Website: macys
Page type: delivery-shipping
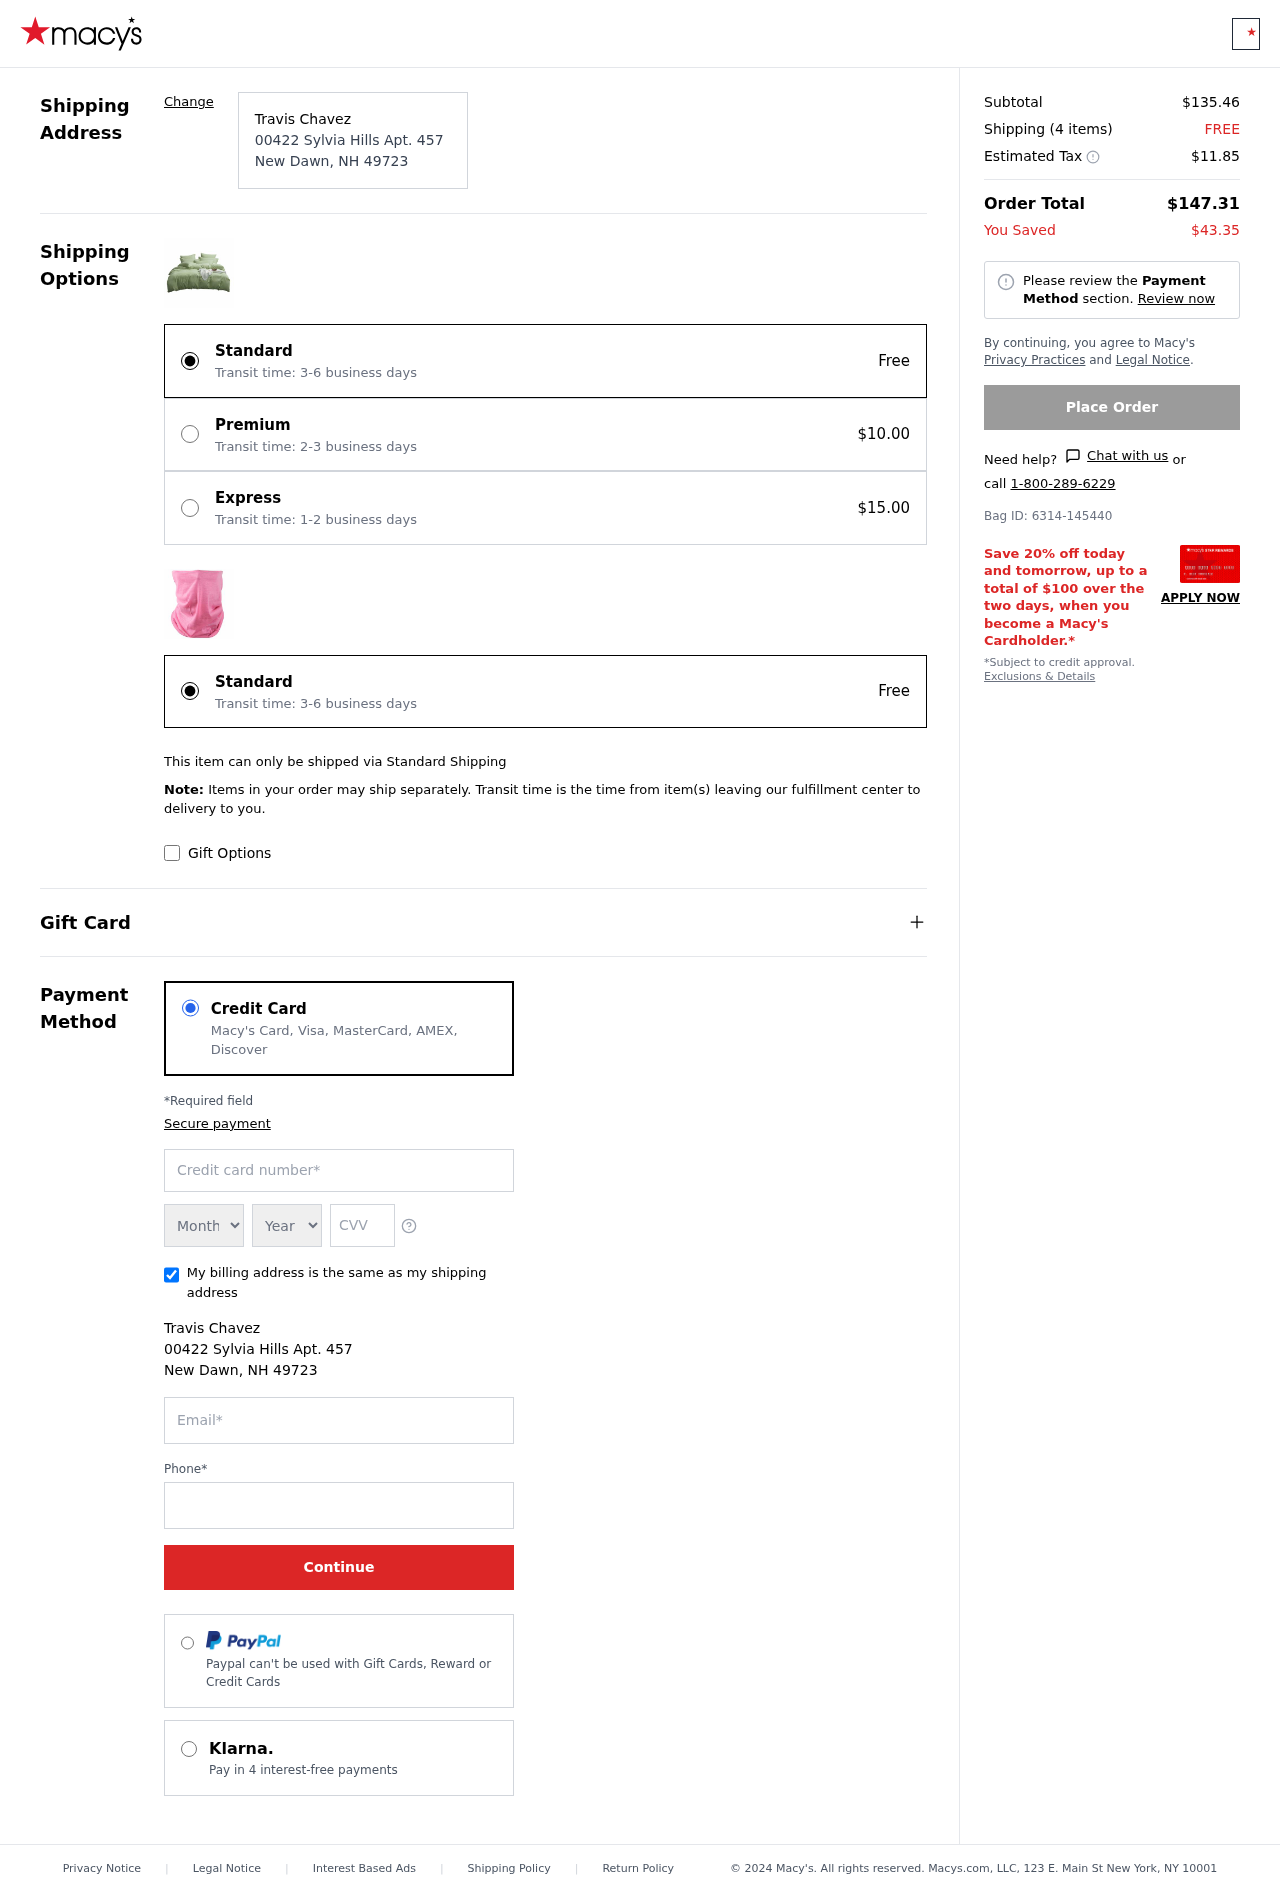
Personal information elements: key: PII_CARD_EXPIRY_MONTH
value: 10
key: PII_CARD_EXPIRY_YEAR
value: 29
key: PII_CITY
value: New Dawn
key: PII_CITY_STATE_ZIP
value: New Dawn, NH 49723
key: PII_FULLNAME
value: Travis Chavez
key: PII_POSTCODE
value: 49723
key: PII_STATE_ABBR
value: NH
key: PII_STREET
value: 00422 Sylvia Hills Apt. 457
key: PII_CARD_NUMBER
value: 3791 3738 4511 658
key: PII_CARD_CVV
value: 4690
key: PII_EMAIL
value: tchavez@gmail.com
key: PII_PHONE
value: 3186890601
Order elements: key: ORDER_SUBTOTAL
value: $135.46
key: ORDER_NUM_ITEMS
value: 4
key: ORDER_SHIPPING_COST
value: FREE
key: ORDER_TAX
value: $11.85
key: ORDER_TOTAL
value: $147.31
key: ORDER_SAVINGS
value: $43.35
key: ORDER_BAG_ID
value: Bag ID: 6314-145440